Aerial crown-view tile of a tropical tree (Barro Colorado Island, Panama), acquired 20250414:
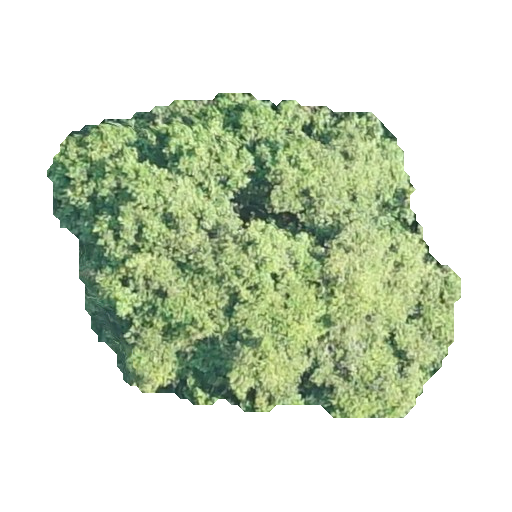
Species: Prioria copaifera
GBIF accepted scientific name: Prioria copaifera
Crown area: 150.01 m²